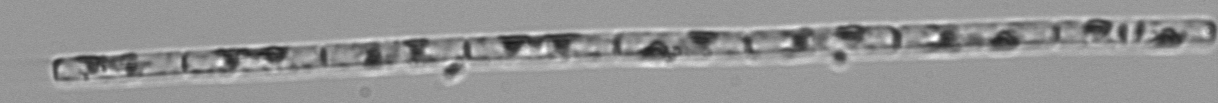
Label: Guinardia_delicatula